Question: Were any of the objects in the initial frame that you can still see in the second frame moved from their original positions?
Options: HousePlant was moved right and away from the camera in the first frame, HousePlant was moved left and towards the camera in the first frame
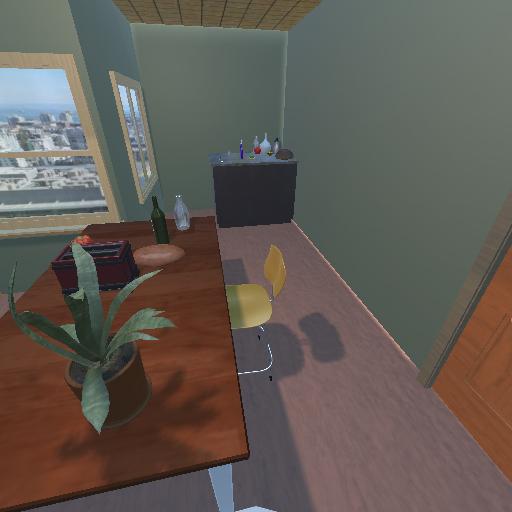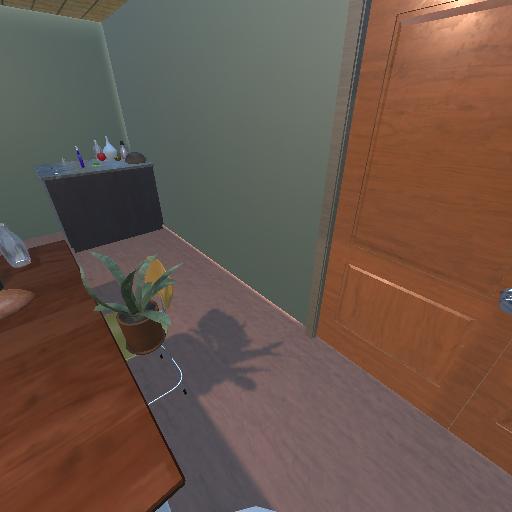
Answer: HousePlant was moved right and away from the camera in the first frame